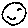
Label: smiley face